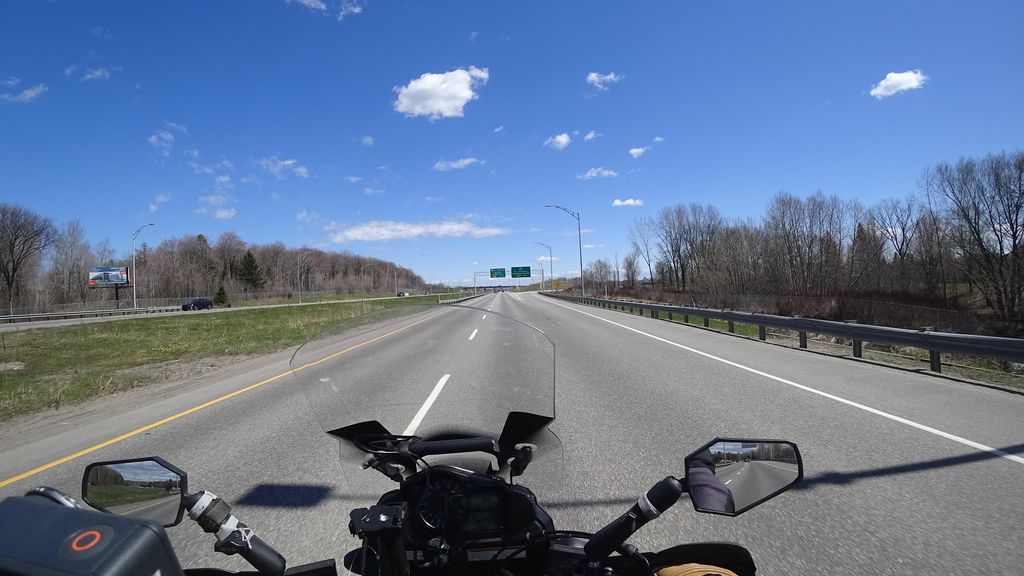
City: quebec_city